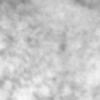
Label: no_change